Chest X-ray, PA view. Patient: 51 years old, sex F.
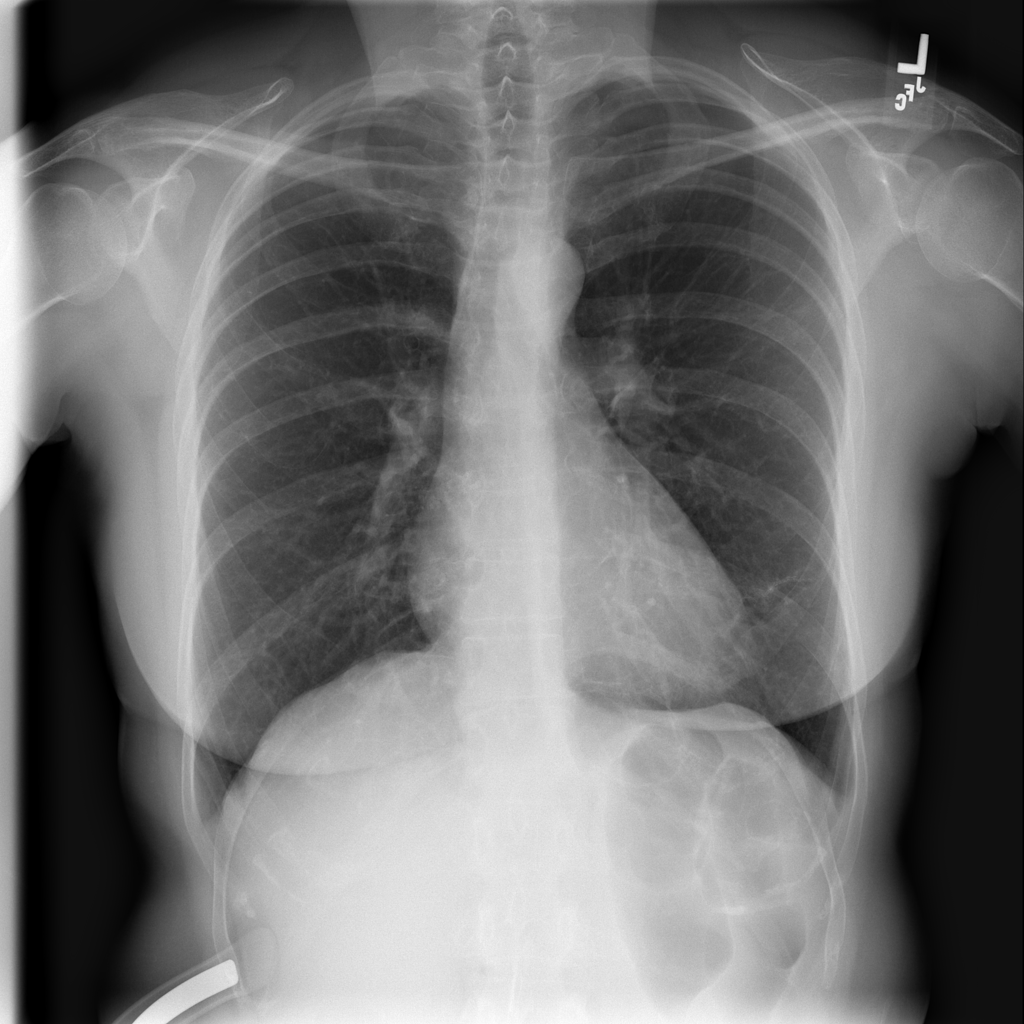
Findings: No Finding